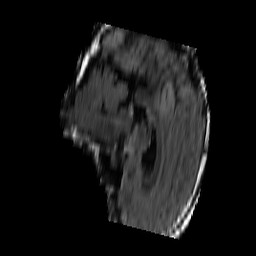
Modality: FLAIR
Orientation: sagittal
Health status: ill
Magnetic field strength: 3 T